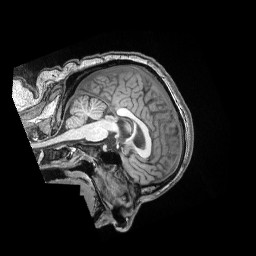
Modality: T1w
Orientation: sagittal
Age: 46
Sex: male
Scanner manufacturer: siemens
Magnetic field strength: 3 T
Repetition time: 2 s
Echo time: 0.00339 s